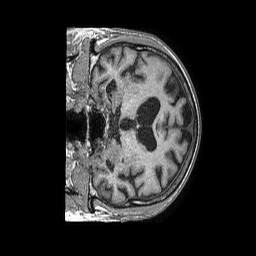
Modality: T1w
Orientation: coronal
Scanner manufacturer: philips
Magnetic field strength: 1.5 T
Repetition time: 0.007724 s
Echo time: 0.003521 s